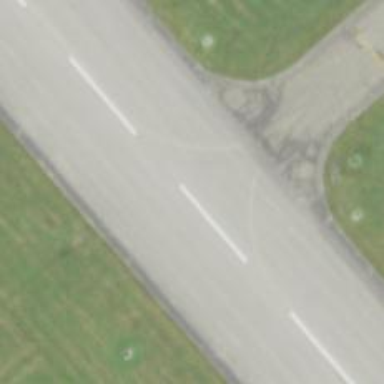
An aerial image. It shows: View of taxiway at the airport.